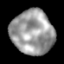
Tissue: lung
Cell type: Endothelial cells
Senescence score: 0.6428
Nuclear area (px): 1839
Mean DAPI intensity: 154.822